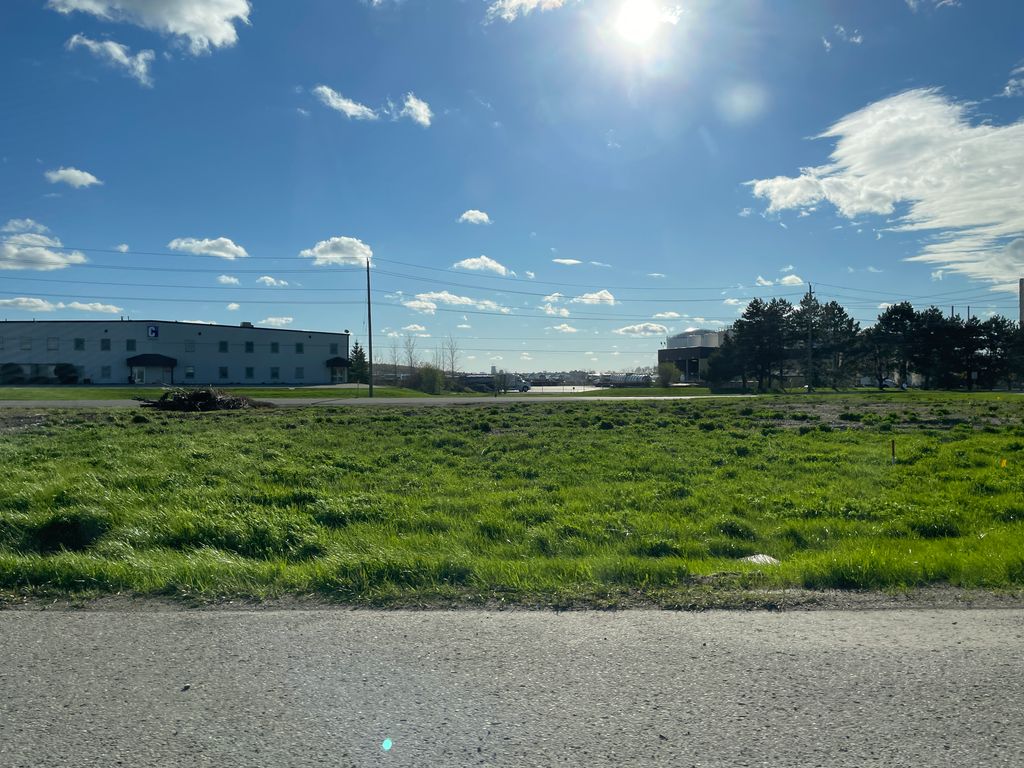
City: kitchener-waterloo